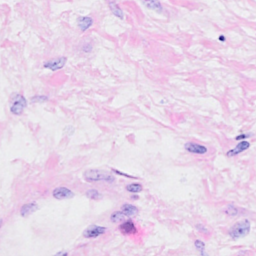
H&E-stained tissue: Breast